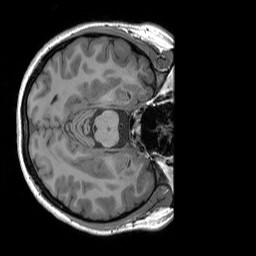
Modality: T1w
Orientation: axial
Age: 23
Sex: female
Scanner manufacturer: siemens
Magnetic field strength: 3 T
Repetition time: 1.9 s
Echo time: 0.00252 s